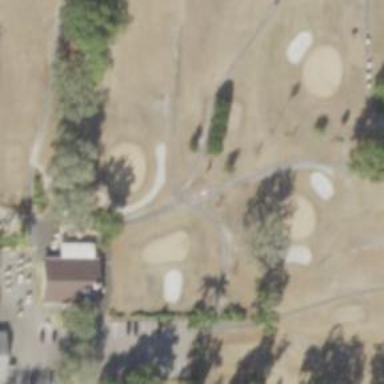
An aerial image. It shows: Path designated for golf carts.